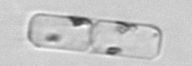
Label: Guinardia_delicatula